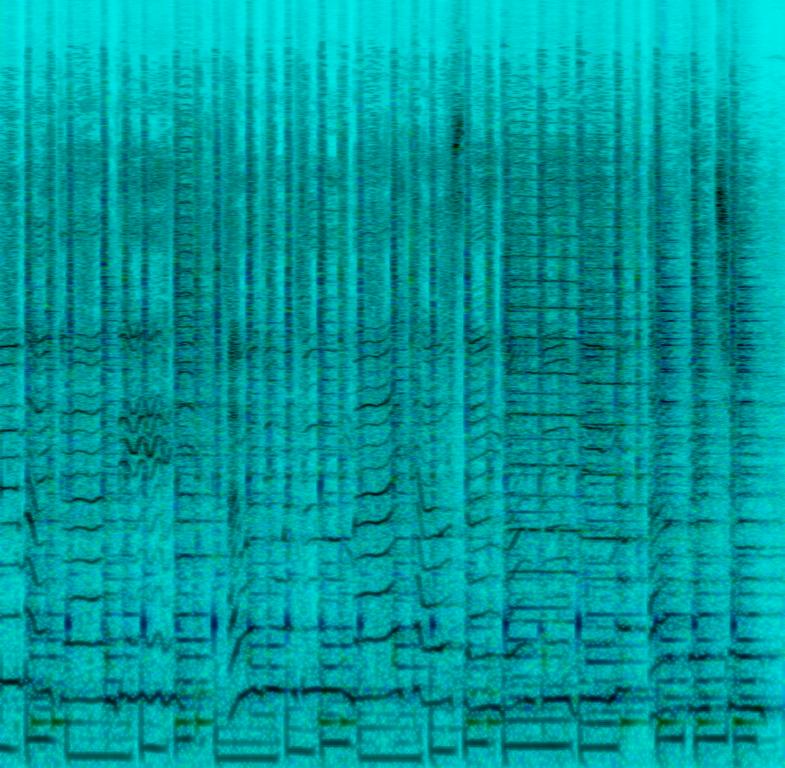
This is a cumbia piece. There is a female vocal singing seductively joined by male back vocals singing in the chorus. The trumpet is playing the main melody joined by the piano and the bass guitar in the background. Latin percussion playing a cumbia beat provides the rhythmic background. The atmosphere of the piece is very playful. The ideal setting for this piece can be a latin dance course.